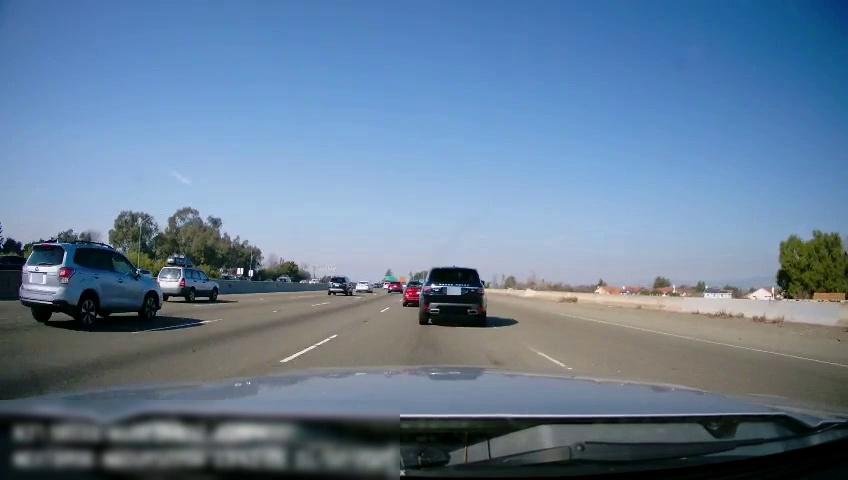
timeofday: Day
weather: Sunny
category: Drivable Space
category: Vehicles | SUV
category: Vehicles | SUV
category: Vehicles | Car
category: Vehicles | Car
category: Vehicles | SUV
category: Vehicles | SUV
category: Vehicles | SUV
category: Vehicles | SUV
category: Lanes | Current Lane
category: Lanes | Alternate Lane
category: Lanes | Alternate Lane
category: Lanes | Alternate Lane
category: Lanes | Alternate Lane
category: Traffic | Signs